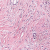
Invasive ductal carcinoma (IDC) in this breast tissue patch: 0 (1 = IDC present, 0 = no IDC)